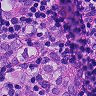
Metastatic tissue present: yes